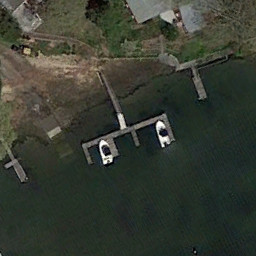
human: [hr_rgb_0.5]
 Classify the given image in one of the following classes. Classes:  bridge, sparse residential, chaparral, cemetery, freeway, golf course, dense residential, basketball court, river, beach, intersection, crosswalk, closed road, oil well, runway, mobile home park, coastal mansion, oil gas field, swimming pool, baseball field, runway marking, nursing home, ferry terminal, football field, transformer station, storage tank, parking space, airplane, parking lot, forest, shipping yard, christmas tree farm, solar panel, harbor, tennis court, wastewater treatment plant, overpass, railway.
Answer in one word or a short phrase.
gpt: ferry terminal